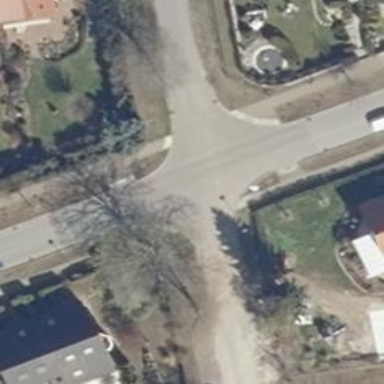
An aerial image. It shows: Residential road with compacted surface.